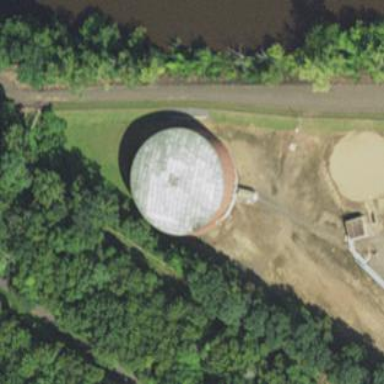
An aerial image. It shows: Service building with storage tank.